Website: home-depot
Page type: account-selection
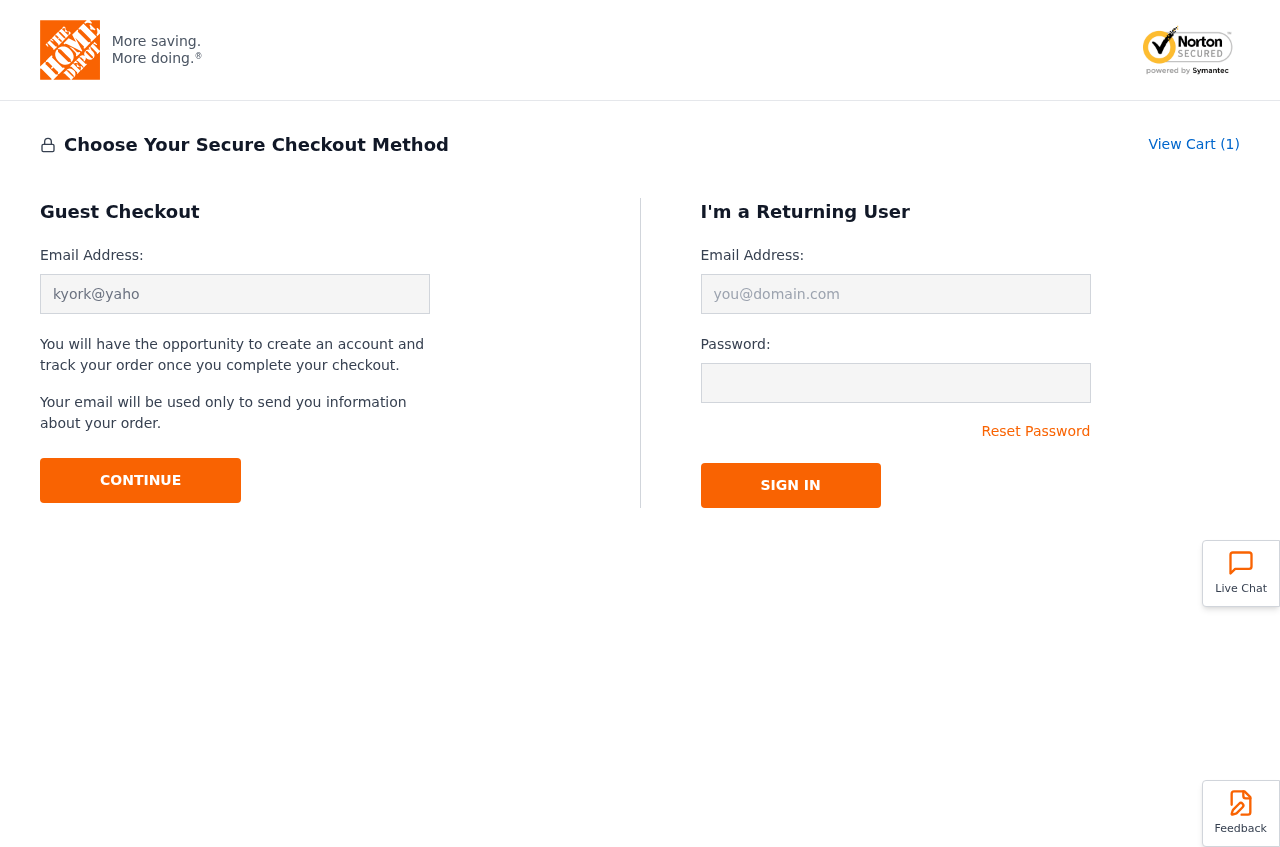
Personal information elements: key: PII_EMAIL
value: kyork@yahoo.com
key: PII_LOGIN_USERNAME
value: kevin.york
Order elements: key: ORDER_NUM_ITEMS
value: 1